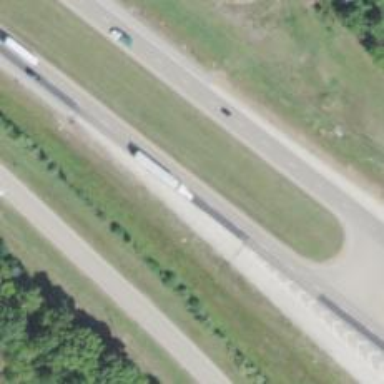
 surfaced with asphalt. It is classified as trunk highway."